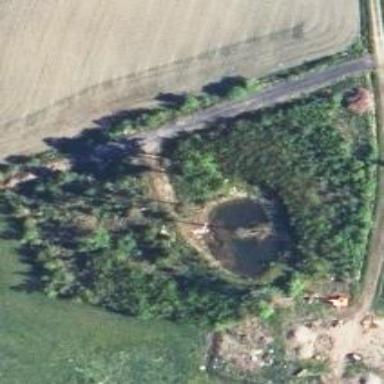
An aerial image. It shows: Farmyard area.